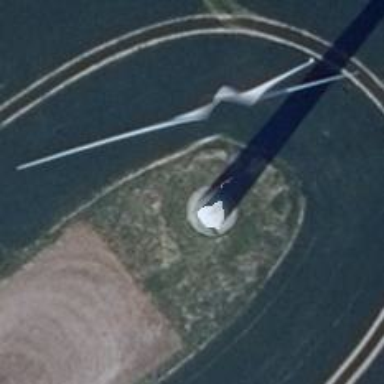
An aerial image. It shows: Wind generator powered by horizontal-axis wind turbine.